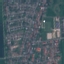
Label: Residential